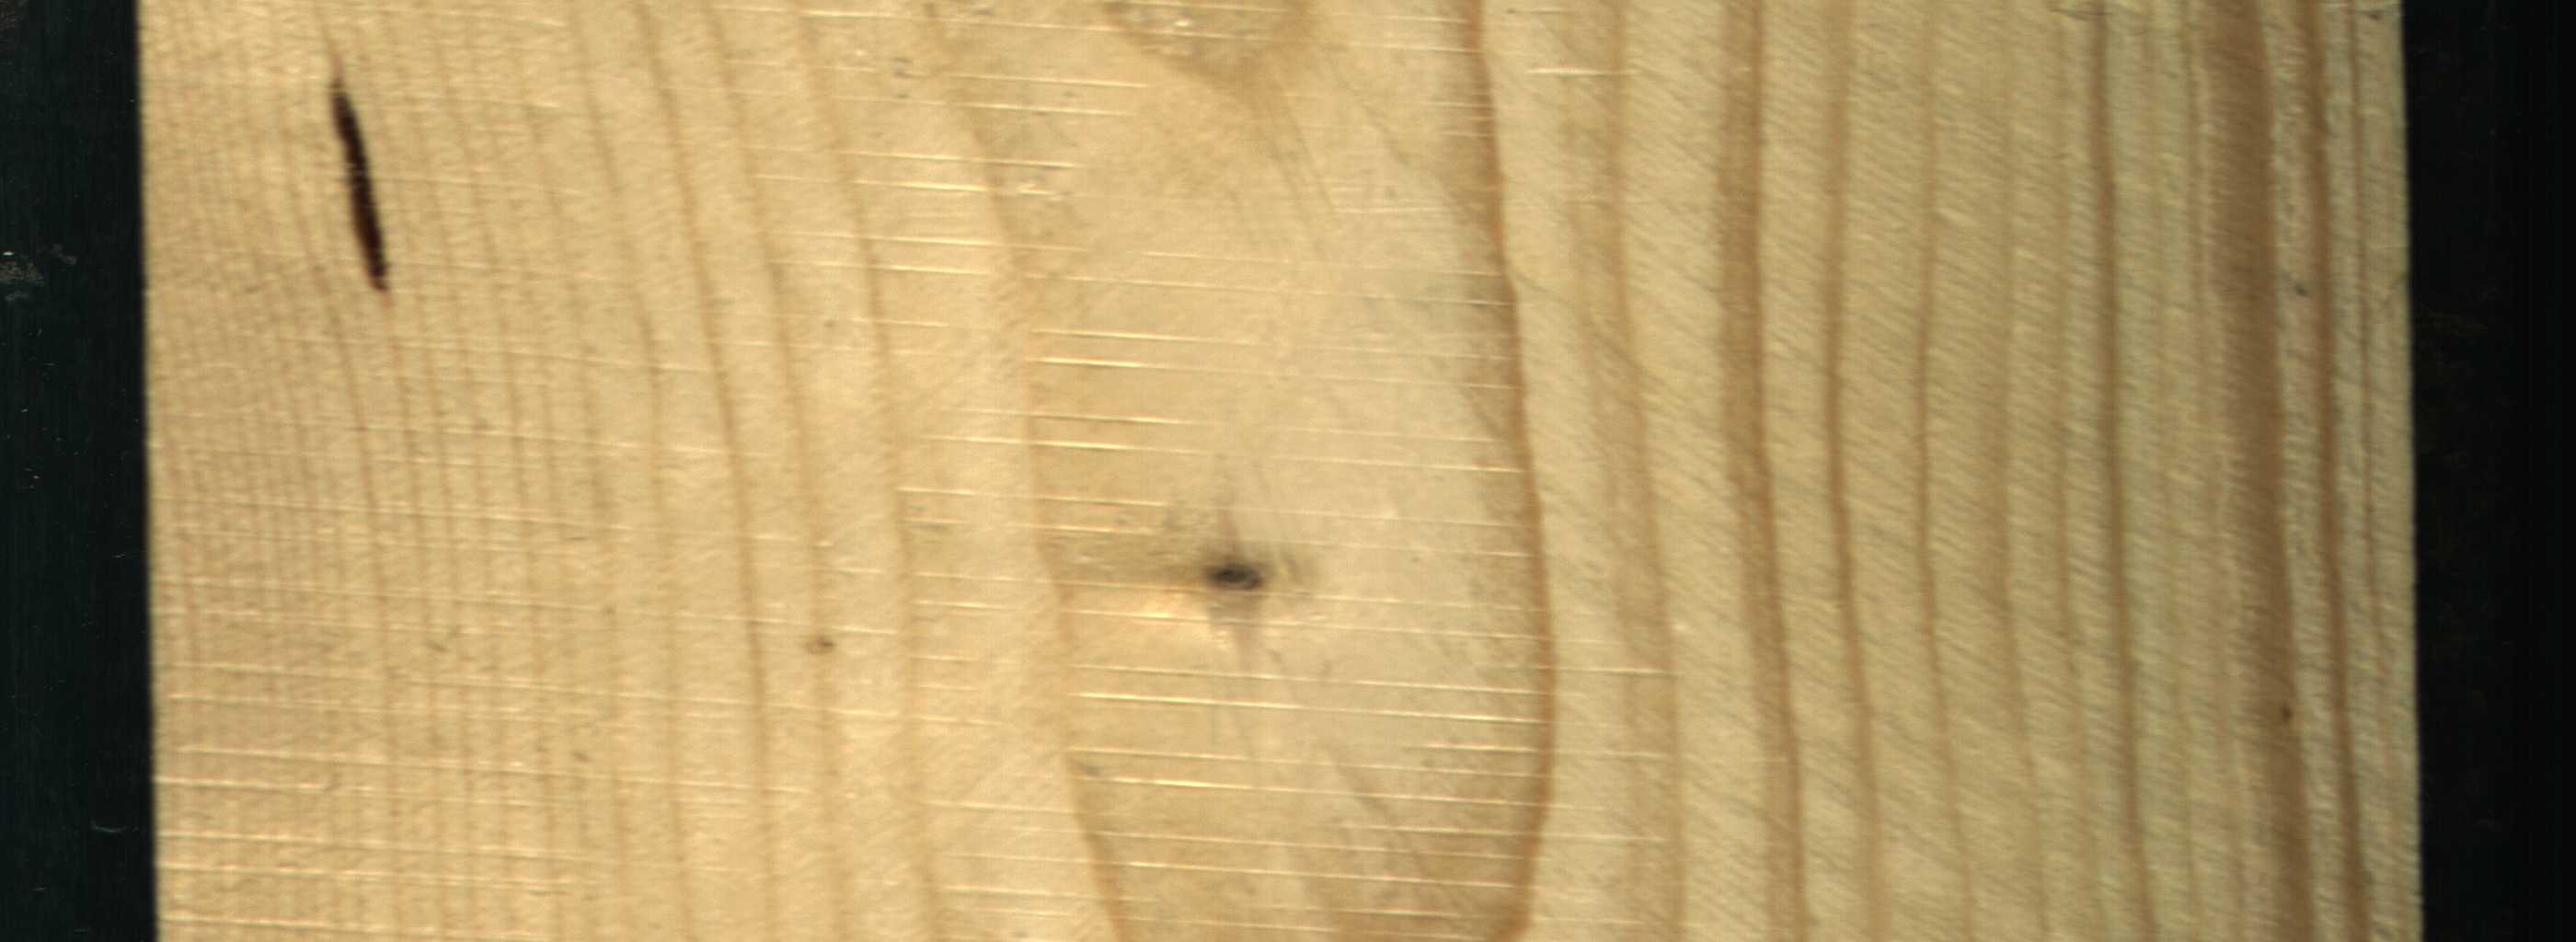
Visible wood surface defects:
resin
Live_Knot